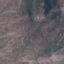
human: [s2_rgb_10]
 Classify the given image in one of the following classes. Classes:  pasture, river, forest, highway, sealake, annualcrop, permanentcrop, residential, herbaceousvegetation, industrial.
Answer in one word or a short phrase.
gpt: HerbaceousVegetation